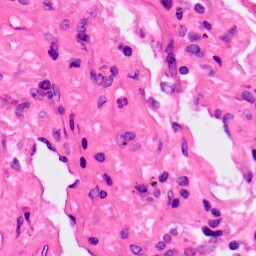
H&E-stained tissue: Lung